Question: I am trying to implement a scroll view within a scroll view. My main screen is scrolling downwards, but I would like my timetable to also scroll horizontally.
The issue comes when I try to have a static part on the left hand side of the screen which does not move (the days).
I ideally would like to have the timetable (green view) scroll underneath the days (yellow view).I currently have the red view in the same row as the green view (which are both in the scroll view together, however they are not scrolling at all.
I have included an image to help show the problem I am facing. The blue arrow on the left is for the entire screen scrolling, which works well, the blue arrow on the top shows that the red view scrolls, and the third blue arrow in the green view shows that the green view show scroll underneath the yellow view, with the yellow view stain stationary.

Thanks for any help you can provide.
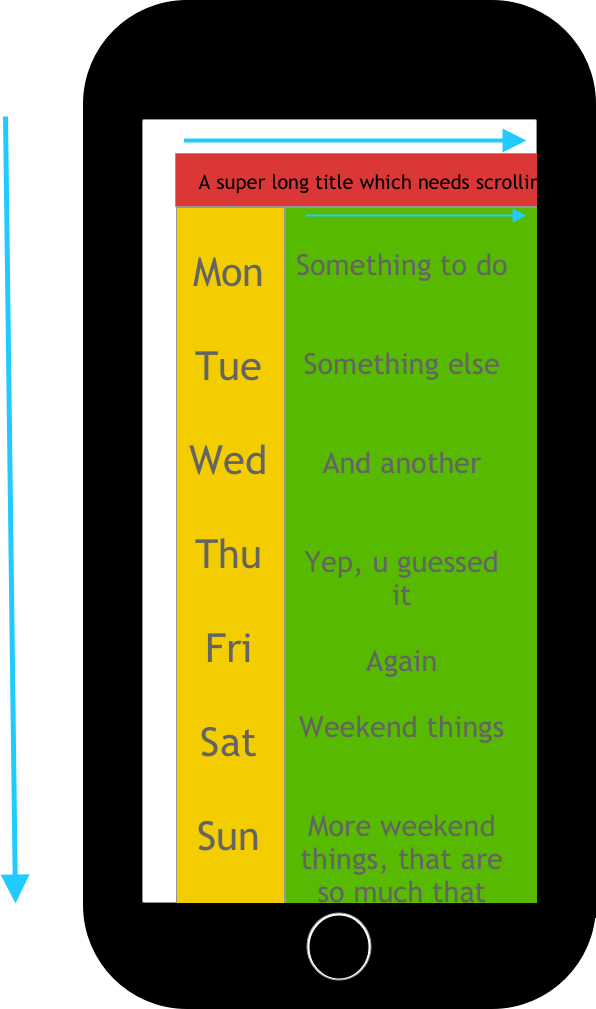
Answer: it was all all written with Dartpad and i didnt run it so there might be some syntax errors but hopefully you'll get the idea.
'''
Container(height: 400,
width: 300,
child: Flex(
axis : ScrollDirection.vertical,
children:[
Container(
backgroundColor: Colors.red,
width: 250,
height: 150
child: ListView(
scrollDirection: Axis.horizontal,
children : [
Text("Your horizontal scrolling text"),
])),
Container(
backgroundColor: Colors.green,
child: Row(
children:[
Container(
child: Column()),
Container(
width:150,
height:200
child: ListView(
scrollDirection: Axis.horizontal,
children:[
]]))]))
'''